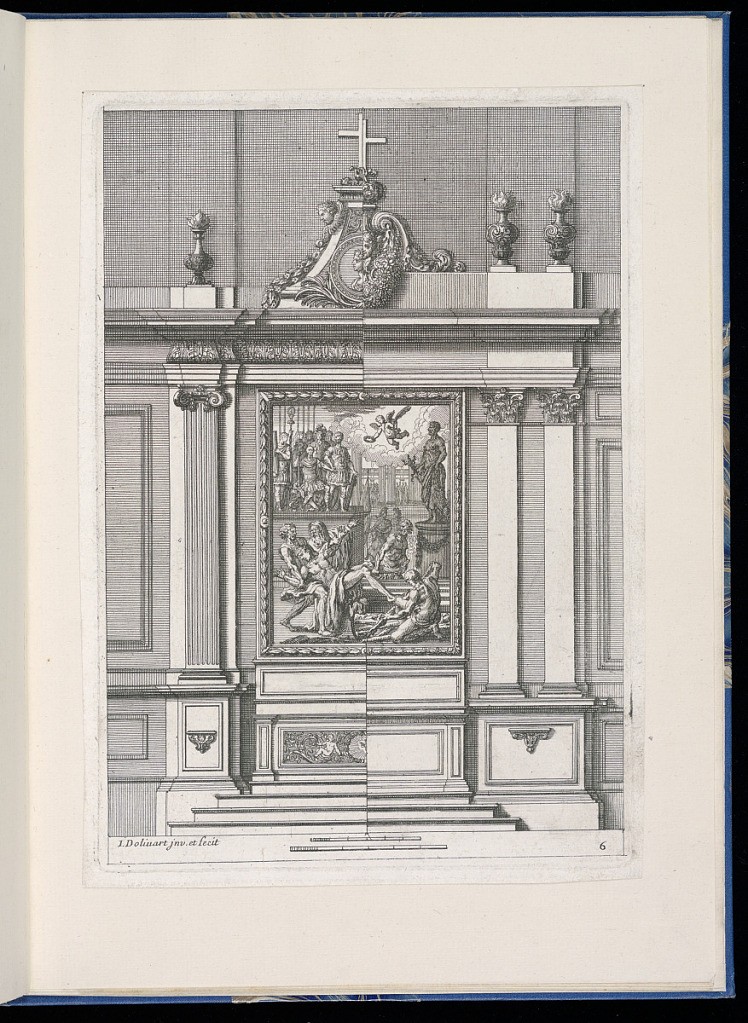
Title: Two Alternative Designs for Altars
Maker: Juan Dolívar, Spanish, active in France, 1641–1692
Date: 1690
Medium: Etching on paper
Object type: Print
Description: Two alternative designs for ecclesiastical altars. Both designs feature the same central painting but with differing frames. The painting illustrates Jesus, male figures, including Roman soldiers, and a flying angel. Both designs include a cross atop the altarpiece and flaming vase finials but with differing designs for the base of the cross. The design to the left frames the painting with a single fluted column, an intricately carved cornice frieze with foliage, and a dado level panel below featuring scrolling leaves and a figure. The design to the right frames the painting with two pilasters and plain paneling. Above, the cross is supported by two different decorative bases featuring festoons of leaves and flowers, a roundel, mascarons (masks), and scrolling leaves. The designs include two scales below the stairs in the lower center. The plate is signed and numbered.